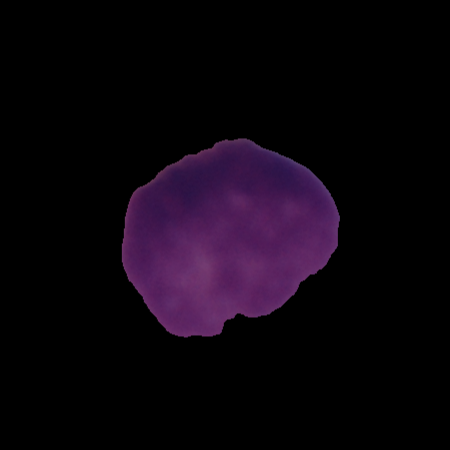
Label: cancer